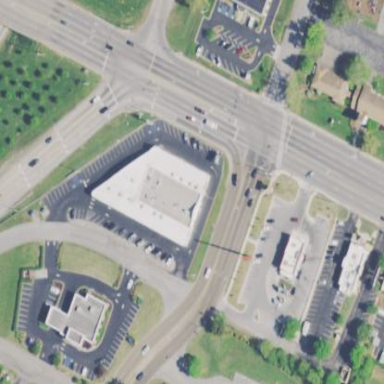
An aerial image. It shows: Retail building.